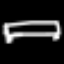
Label: bed